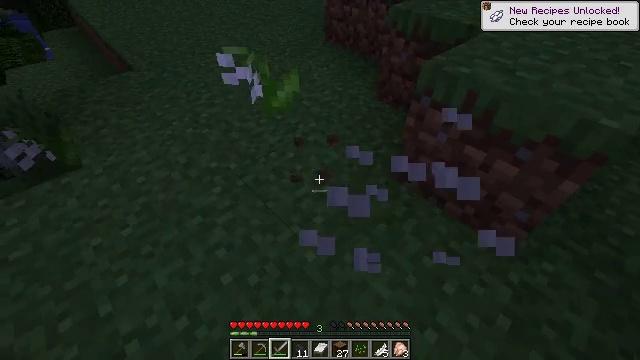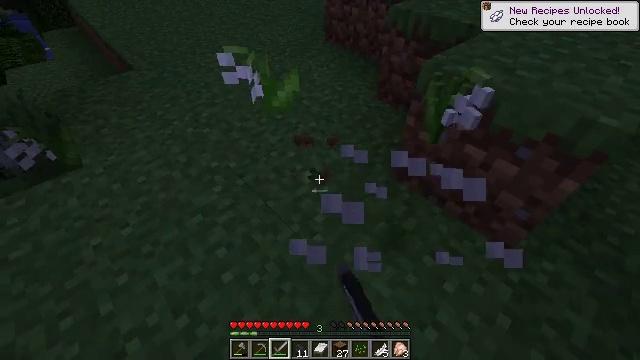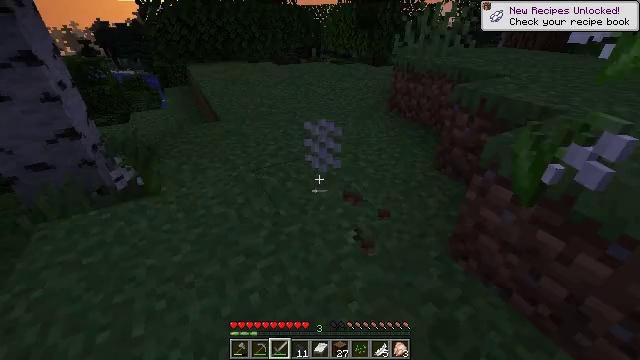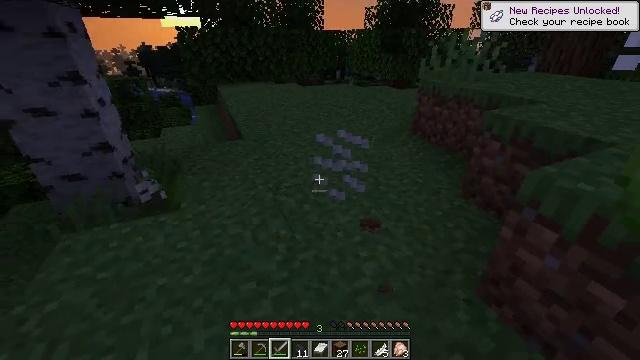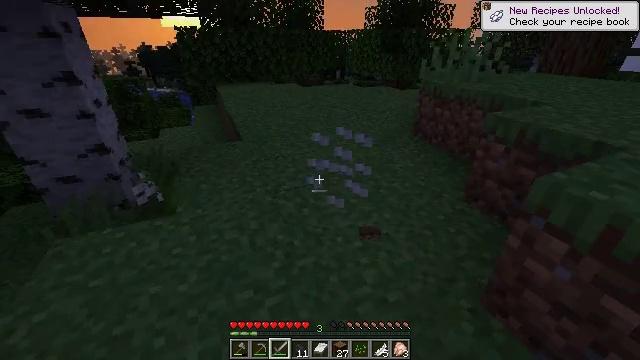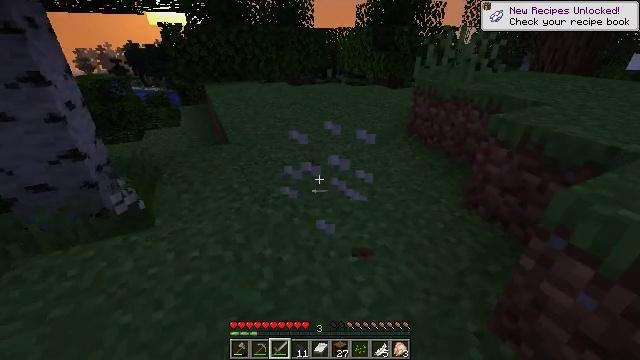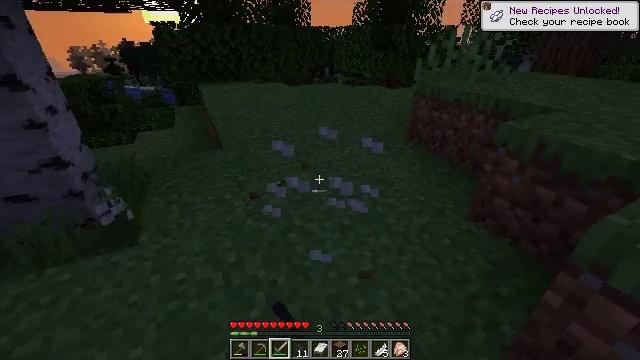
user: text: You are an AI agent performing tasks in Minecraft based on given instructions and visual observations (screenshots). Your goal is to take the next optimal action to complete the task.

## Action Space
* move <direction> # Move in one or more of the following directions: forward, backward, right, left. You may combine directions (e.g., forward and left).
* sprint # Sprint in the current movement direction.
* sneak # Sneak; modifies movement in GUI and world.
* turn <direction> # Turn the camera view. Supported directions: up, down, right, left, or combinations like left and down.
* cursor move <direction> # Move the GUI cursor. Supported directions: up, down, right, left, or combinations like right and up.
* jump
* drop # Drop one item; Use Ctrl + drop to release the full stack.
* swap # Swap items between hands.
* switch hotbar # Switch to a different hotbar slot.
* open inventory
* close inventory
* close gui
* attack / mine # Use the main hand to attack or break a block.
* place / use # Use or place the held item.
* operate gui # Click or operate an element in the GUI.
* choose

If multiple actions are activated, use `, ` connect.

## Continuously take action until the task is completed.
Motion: motion action
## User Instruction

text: Break the block to gather lily of the valley.
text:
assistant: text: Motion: attack / mine
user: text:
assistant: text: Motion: turn left and up, attack / mine
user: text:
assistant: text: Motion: move forward, turn left and up
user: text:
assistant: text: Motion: move forward
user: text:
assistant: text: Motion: move forward, turn right, attack / mine
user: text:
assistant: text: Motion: move forward, attack / mine
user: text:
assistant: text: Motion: attack / mine